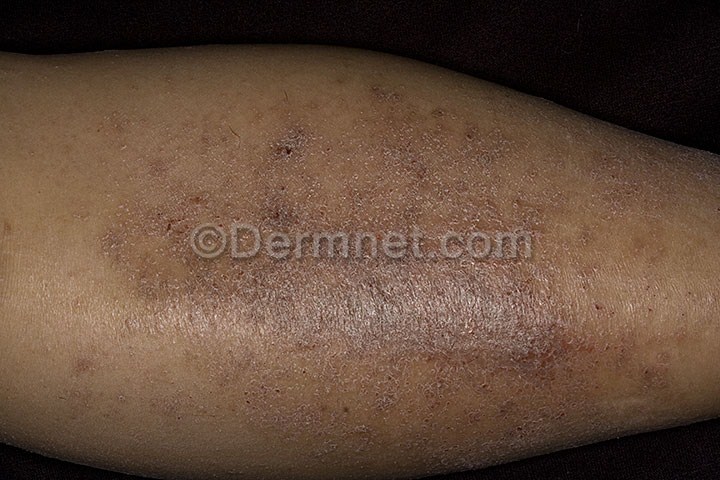
Disease: Eczema Photos